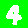
Digit: 4